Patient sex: M
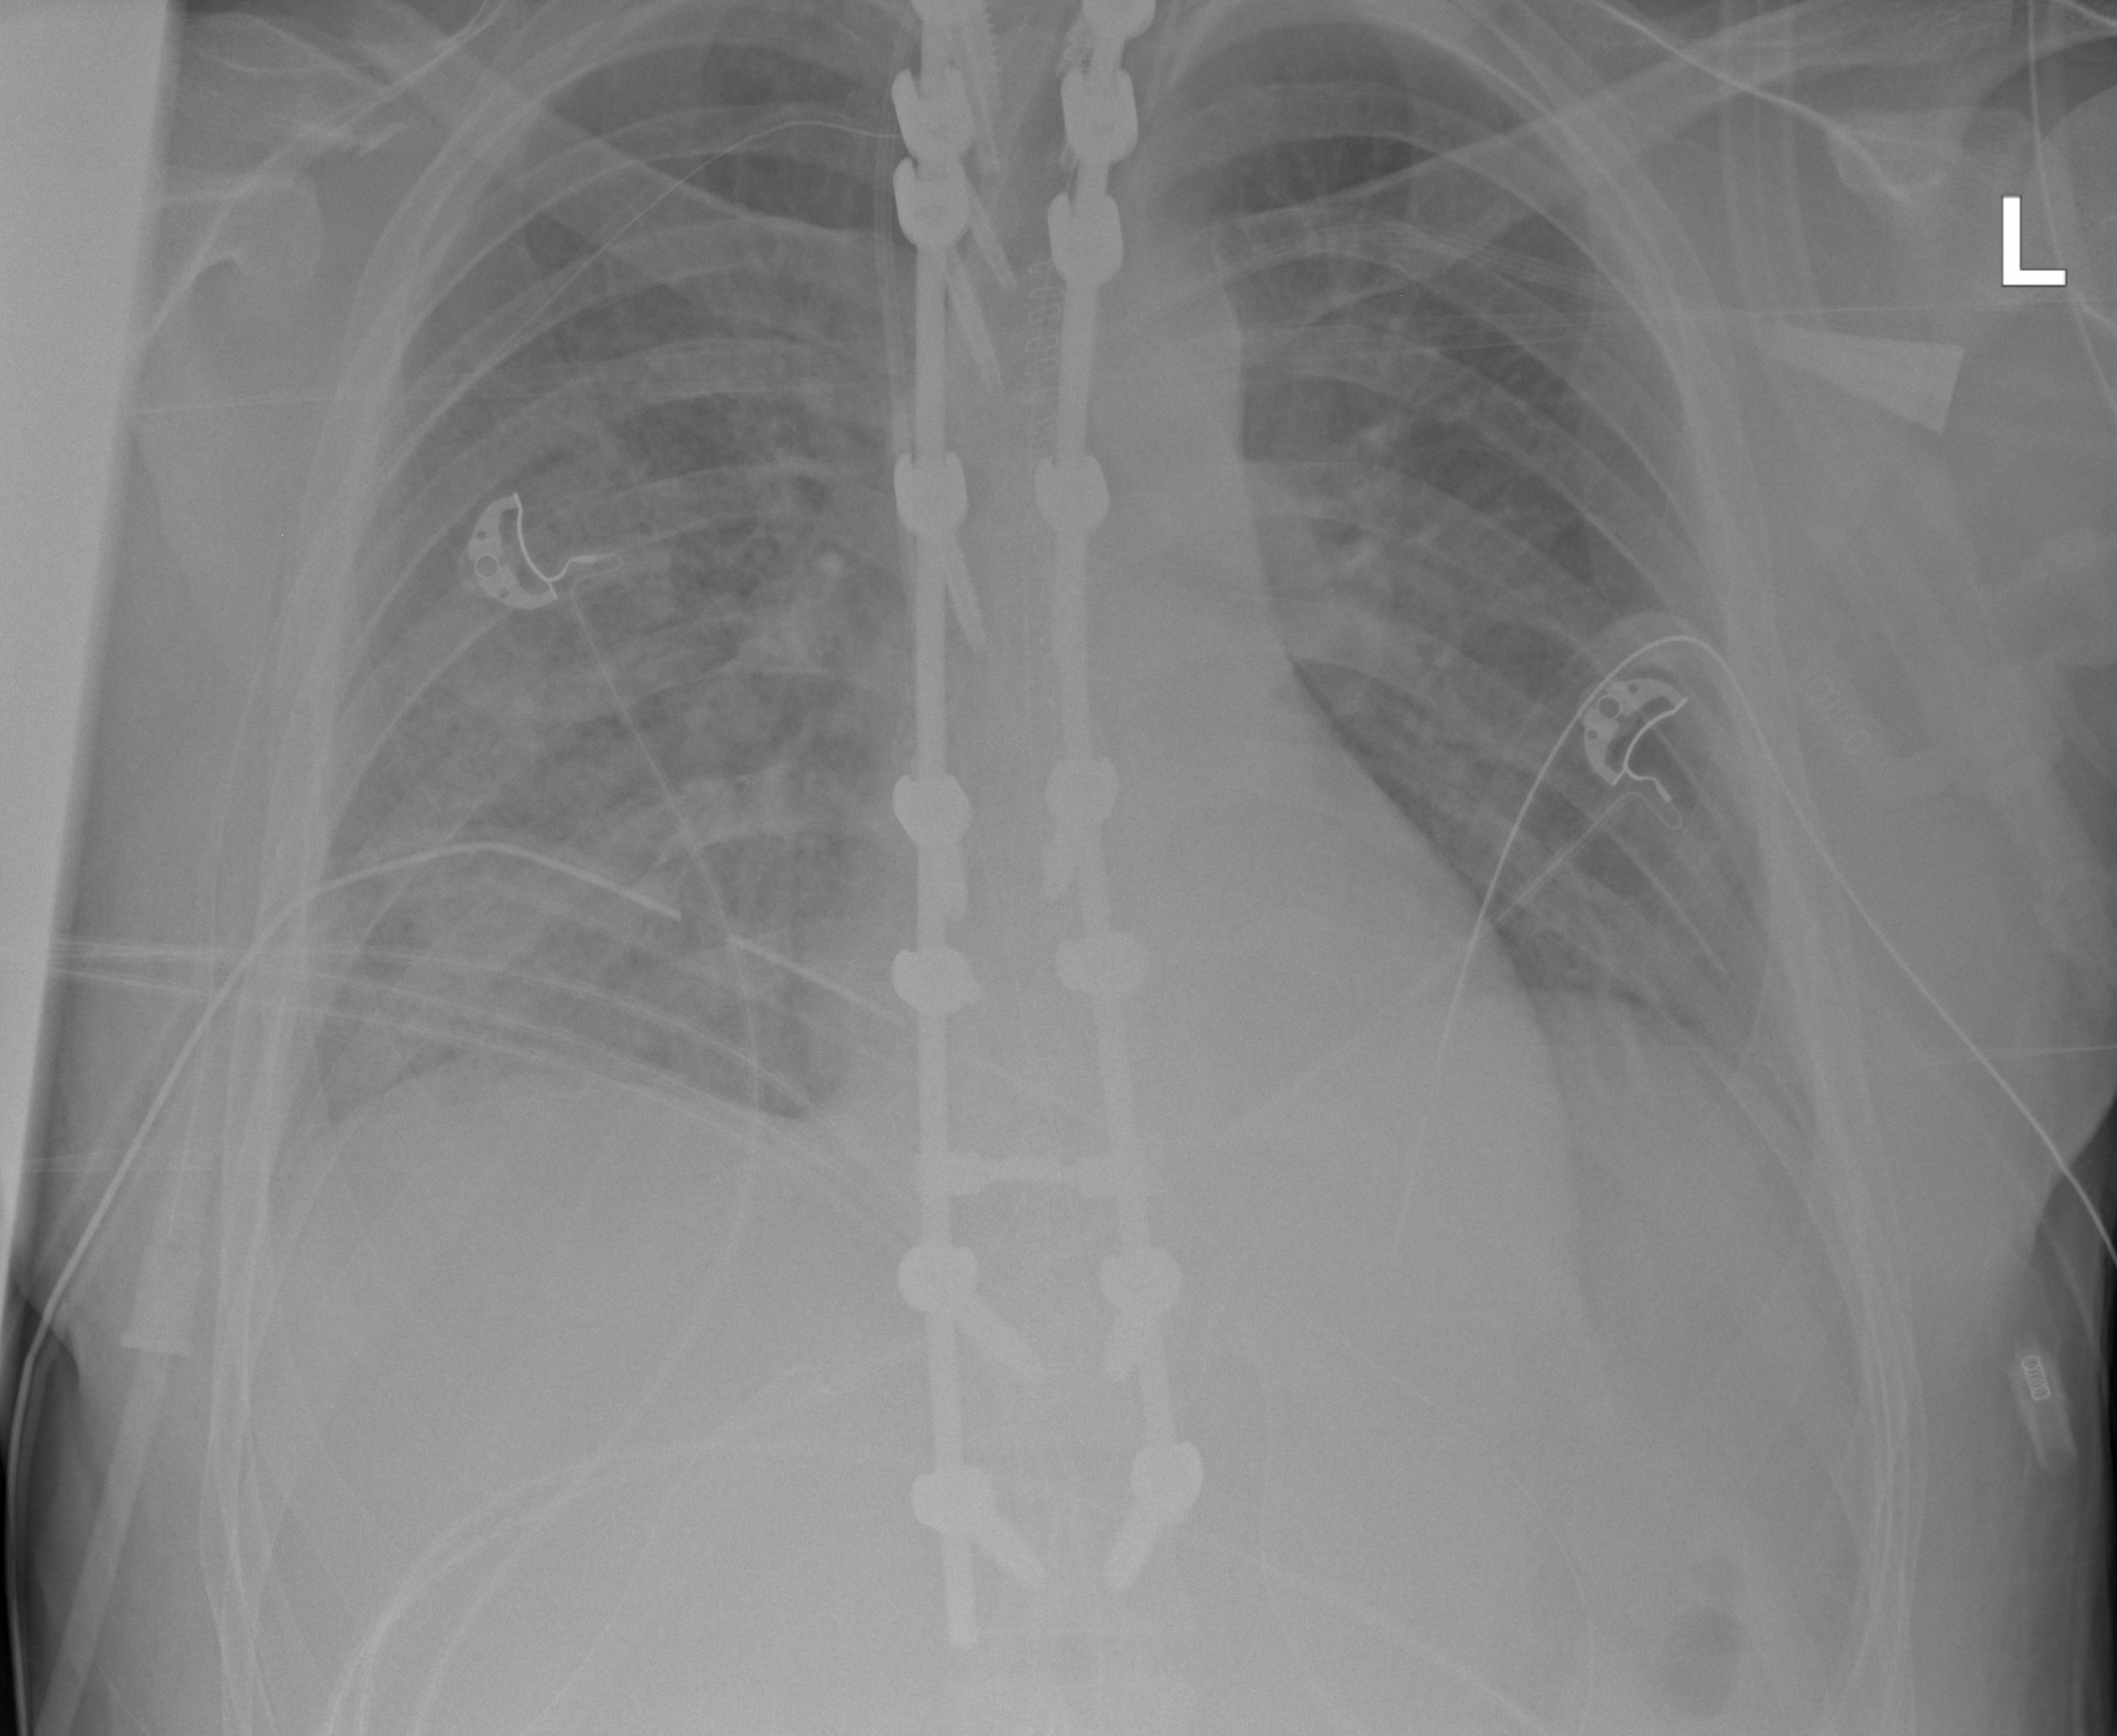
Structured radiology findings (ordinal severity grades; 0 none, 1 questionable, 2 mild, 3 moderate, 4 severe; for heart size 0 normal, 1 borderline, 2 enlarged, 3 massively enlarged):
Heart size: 0
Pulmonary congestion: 2
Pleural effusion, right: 1
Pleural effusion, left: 0
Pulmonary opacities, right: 2
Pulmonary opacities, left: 2
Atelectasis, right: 2
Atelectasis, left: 1